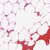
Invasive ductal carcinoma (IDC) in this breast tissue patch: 0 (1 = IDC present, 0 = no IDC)